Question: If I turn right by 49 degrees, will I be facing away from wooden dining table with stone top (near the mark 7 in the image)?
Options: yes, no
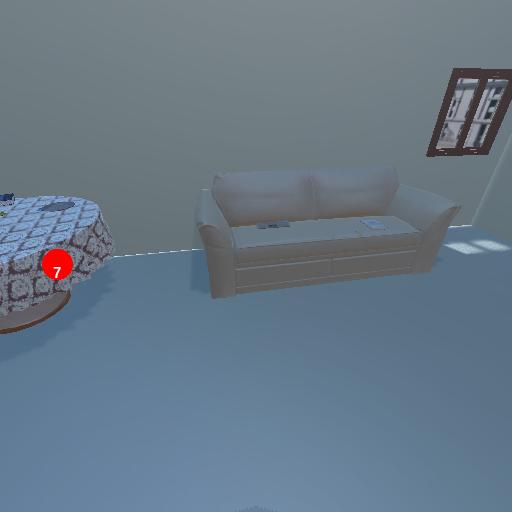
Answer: yes